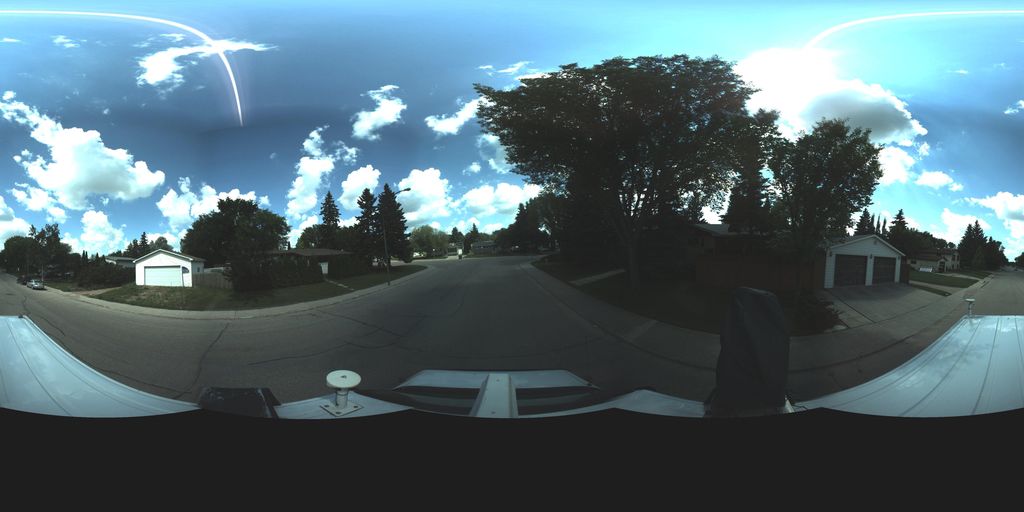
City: saskatoon